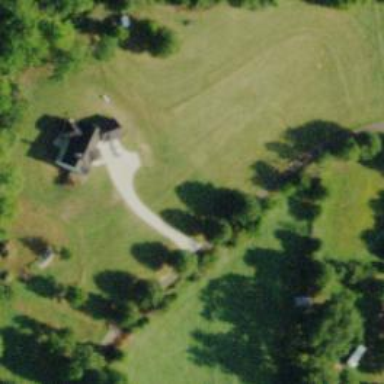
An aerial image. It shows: Driveway.